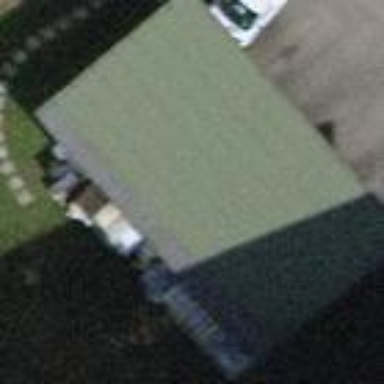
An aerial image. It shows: Garage.